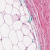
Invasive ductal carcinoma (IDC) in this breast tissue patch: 0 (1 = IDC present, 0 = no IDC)